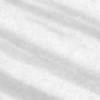
Label: change